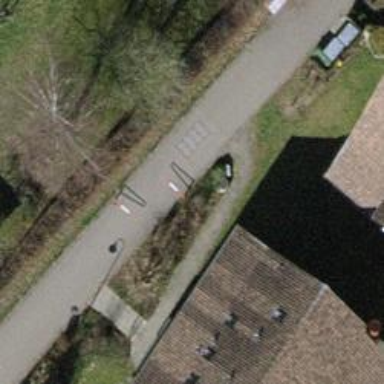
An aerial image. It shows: Cycle barrier.